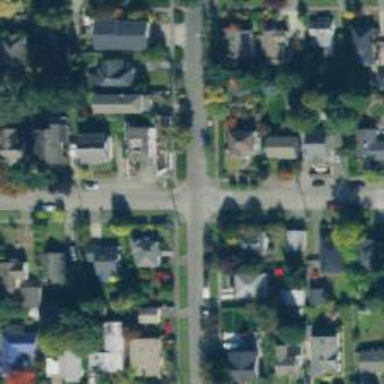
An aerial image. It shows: Residential road with separate asphalt sidewalk.